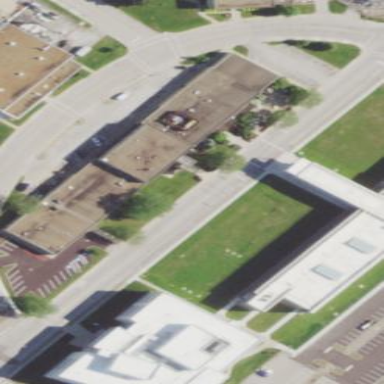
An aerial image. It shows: Government building.